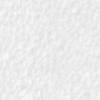
Label: no_change